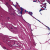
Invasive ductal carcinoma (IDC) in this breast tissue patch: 0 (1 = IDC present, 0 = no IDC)